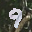
Label: 9